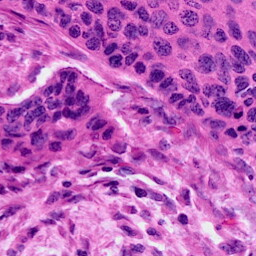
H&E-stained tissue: Cervix